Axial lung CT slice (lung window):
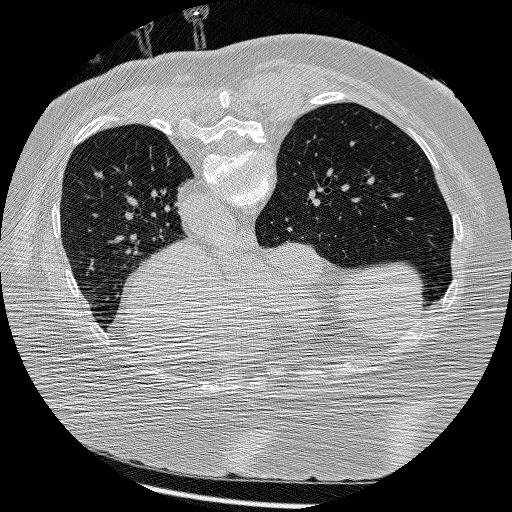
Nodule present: no